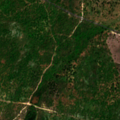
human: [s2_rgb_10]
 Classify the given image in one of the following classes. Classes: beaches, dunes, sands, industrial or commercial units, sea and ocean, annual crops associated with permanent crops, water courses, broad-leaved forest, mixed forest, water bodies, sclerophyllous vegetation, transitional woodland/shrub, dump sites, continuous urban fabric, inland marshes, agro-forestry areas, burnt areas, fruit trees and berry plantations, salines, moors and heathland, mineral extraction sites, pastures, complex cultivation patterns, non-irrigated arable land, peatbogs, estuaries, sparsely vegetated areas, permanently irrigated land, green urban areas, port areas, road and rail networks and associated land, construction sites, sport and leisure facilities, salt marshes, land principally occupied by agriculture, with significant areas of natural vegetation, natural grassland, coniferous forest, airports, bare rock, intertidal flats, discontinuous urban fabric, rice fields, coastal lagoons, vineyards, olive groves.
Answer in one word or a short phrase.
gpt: continuous urban fabric